Interaction volume radius: 10 \u00c5
Interaction volume height: 25 \u00c5
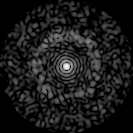
Disorder parameter: 0.8195